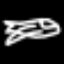
Label: airplane